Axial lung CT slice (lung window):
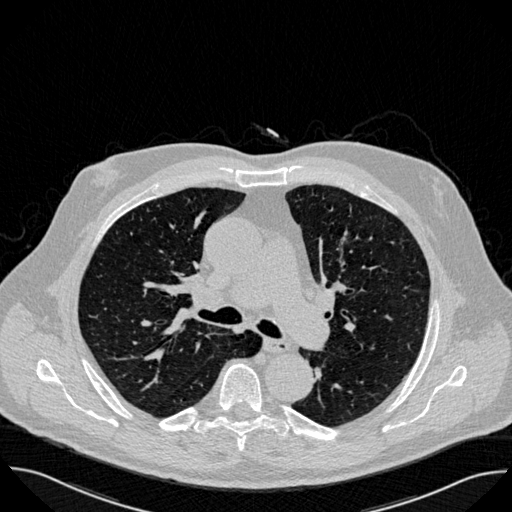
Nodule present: no